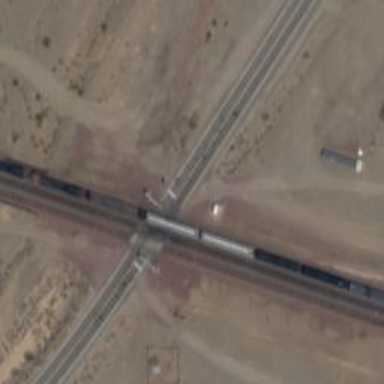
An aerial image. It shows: Level crossing on the railway with lights.